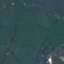
Label: Pasture